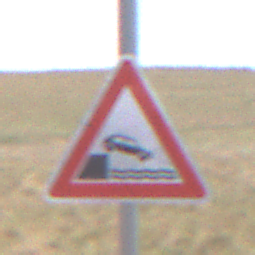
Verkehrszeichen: Ufer
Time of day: Midday
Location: Outdoor (Nature)
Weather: PartlyCloudy
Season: NotSpecified
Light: Natural